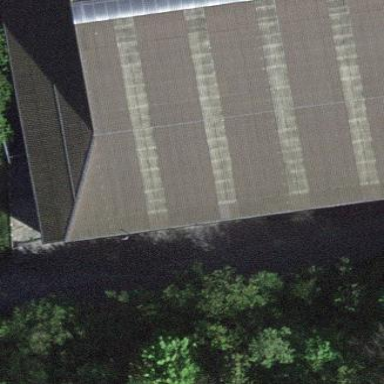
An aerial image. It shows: Service building.